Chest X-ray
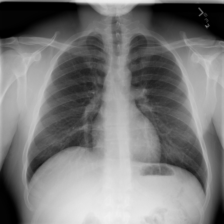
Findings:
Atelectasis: negative
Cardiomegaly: negative
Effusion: negative
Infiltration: negative
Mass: negative
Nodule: negative
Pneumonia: negative
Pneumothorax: negative
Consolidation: negative
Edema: negative
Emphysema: negative
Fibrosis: negative
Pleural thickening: negative
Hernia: negative